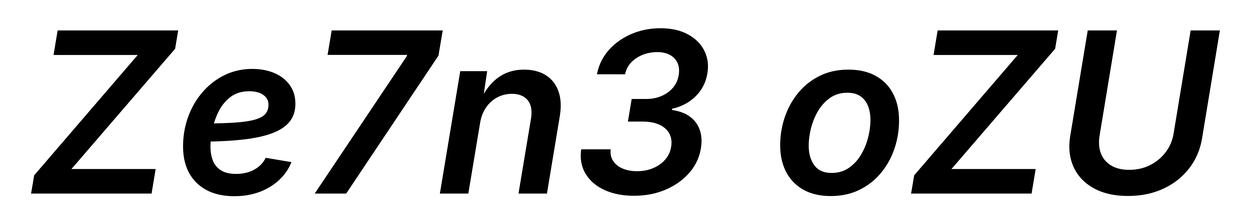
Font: Inter-Italic_SemiBold_Italic